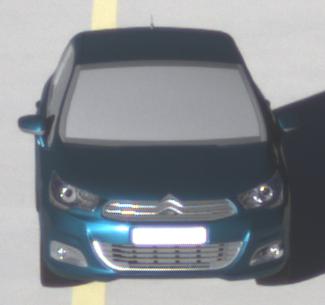
Make: Citroen
Model: C4 VTi 95
Detailed model: C4 (II)
Model produced from: 2012/08
Model produced until: 2013/06
Doors: 5
Color: blue
Road condition: dry road
Daytime: sunrise or sunset
Contrast: high contrast